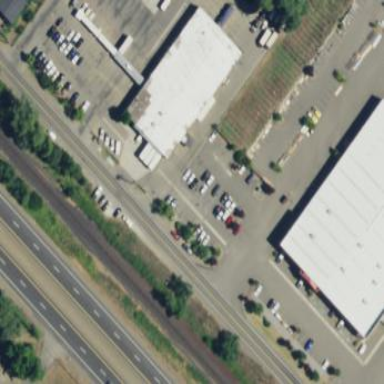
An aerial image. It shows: Commercial building serving as post depot.